Field crop: maize
Growth stage: 2
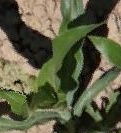
Species: maize